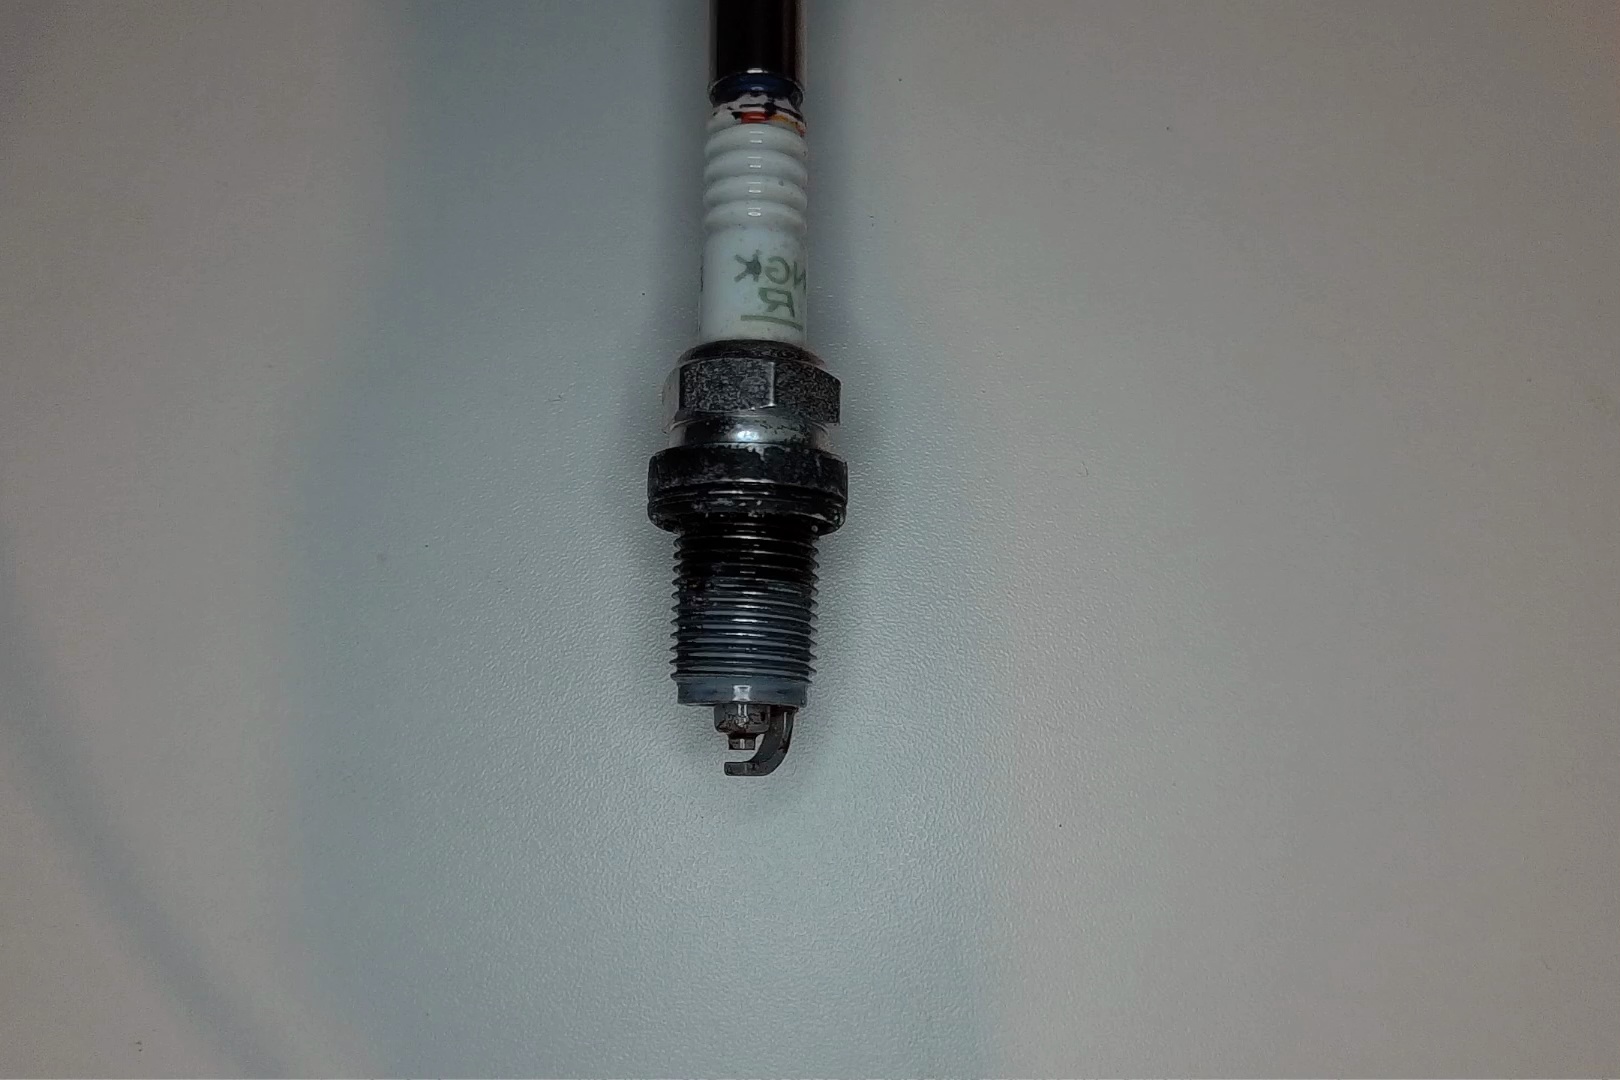
Label: anomaly